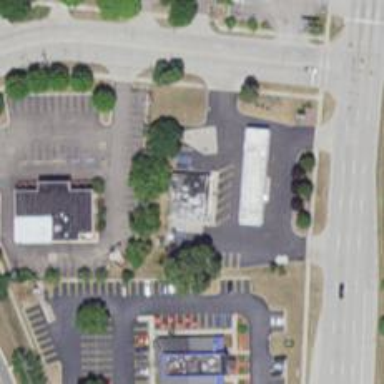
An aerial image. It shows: Convenience shop.